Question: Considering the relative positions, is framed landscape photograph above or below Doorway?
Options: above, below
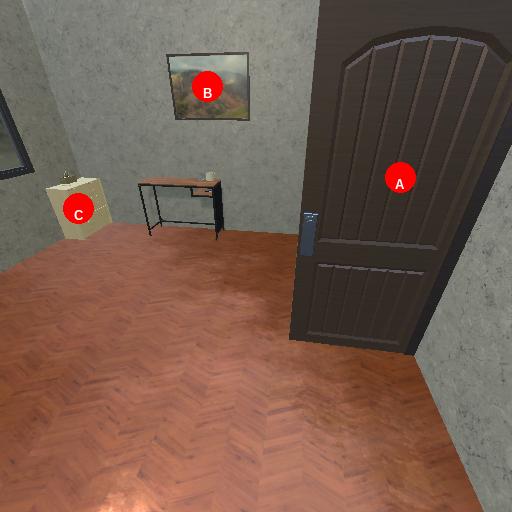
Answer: above